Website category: restaurant
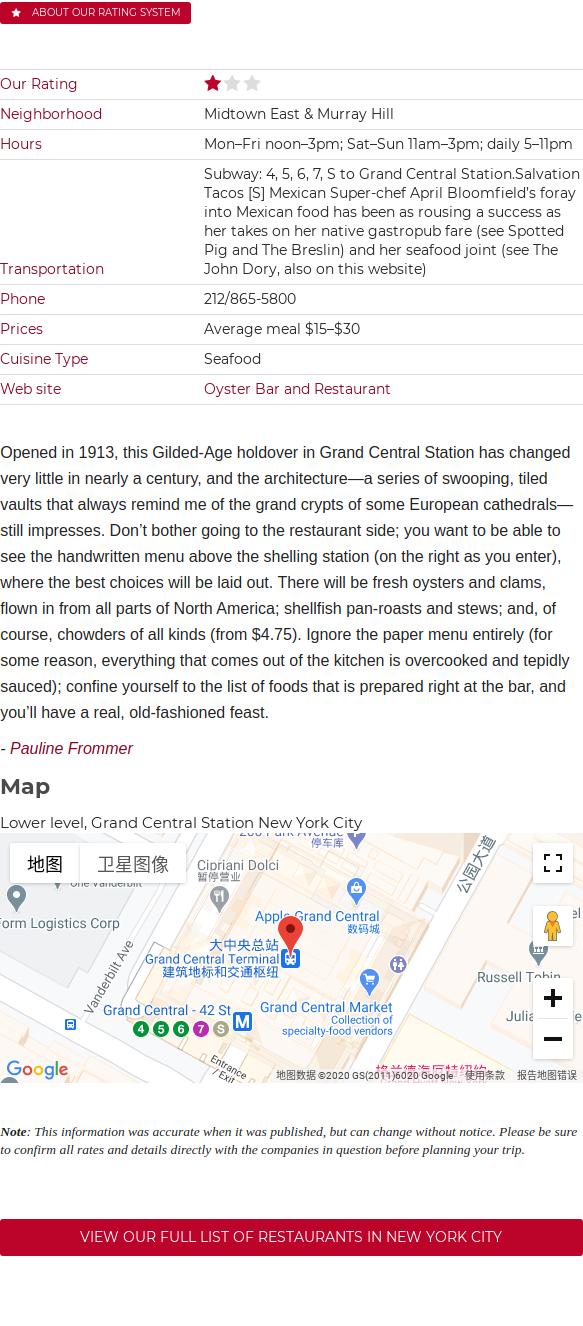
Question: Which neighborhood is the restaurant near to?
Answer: Midtown East & Murray Hill

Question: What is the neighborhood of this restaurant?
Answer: Midtown East & Murray Hill

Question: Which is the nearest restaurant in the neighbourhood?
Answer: Midtown East & Murray Hill

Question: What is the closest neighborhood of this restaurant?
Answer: Midtown East & Murray Hill

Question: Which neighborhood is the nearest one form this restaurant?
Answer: Midtown East & Murray Hill

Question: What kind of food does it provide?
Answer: Seafood

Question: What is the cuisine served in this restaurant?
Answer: Seafood

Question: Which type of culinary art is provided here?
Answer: Seafood

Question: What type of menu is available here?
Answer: Seafood

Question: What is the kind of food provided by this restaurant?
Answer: Seafood

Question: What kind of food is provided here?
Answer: Seafood

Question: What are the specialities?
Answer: Seafood

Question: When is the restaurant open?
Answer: MonFri noon3pm; SatSun 11am3pm; daily 511pm

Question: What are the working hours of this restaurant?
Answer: MonFri noon3pm; SatSun 11am3pm; daily 511pm

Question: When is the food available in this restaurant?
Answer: MonFri noon3pm; SatSun 11am3pm; daily 511pm

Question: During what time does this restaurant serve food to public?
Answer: MonFri noon3pm; SatSun 11am3pm; daily 511pm

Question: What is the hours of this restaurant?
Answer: MonFri noon3pm; SatSun 11am3pm; daily 511pm

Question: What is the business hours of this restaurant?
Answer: MonFri noon3pm; SatSun 11am3pm; daily 511pm

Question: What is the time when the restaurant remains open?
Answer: MonFri noon3pm; SatSun 11am3pm; daily 511pm

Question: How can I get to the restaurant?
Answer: Subway: 4, 5, 6, 7, S to Grand Central Station.Salvation Tacos [S] Mexican Super-chef April Bloomfields foray into Mexican food has been as rousing a success as her takes on her native gastropub fare (see Spotted Pig and The Breslin) and her seafood joint (see The John Dory, also on this website)

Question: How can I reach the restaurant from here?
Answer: Subway: 4, 5, 6, 7, S to Grand Central Station.Salvation Tacos [S] Mexican Super-chef April Bloomfields foray into Mexican food has been as rousing a success as her takes on her native gastropub fare (see Spotted Pig and The Breslin) and her seafood joint (see The John Dory, also on this website)

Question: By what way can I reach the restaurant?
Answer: Subway: 4, 5, 6, 7, S to Grand Central Station.Salvation Tacos [S] Mexican Super-chef April Bloomfields foray into Mexican food has been as rousing a success as her takes on her native gastropub fare (see Spotted Pig and The Breslin) and her seafood joint (see The John Dory, also on this website)

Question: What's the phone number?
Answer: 212/865-5800

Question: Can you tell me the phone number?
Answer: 212/865-5800

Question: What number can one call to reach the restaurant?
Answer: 212/865-5800

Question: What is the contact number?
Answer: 212/865-5800

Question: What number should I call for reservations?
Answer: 212/865-5800

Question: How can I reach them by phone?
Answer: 212/865-5800

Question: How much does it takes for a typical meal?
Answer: Average meal $15$30

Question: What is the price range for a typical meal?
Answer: Average meal $15$30

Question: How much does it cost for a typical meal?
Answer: Average meal $15$30

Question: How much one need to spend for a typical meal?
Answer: Average meal $15$30

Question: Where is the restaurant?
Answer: Lower level, Grand Central Station New York City

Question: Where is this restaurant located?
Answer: Lower level, Grand Central Station New York City

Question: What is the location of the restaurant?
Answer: Lower level, Grand Central Station New York City

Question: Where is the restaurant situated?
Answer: Lower level, Grand Central Station New York City

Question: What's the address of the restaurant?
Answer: Lower level, Grand Central Station New York City

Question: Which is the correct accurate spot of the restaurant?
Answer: Lower level, Grand Central Station New York City

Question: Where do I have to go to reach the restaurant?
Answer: Lower level, Grand Central Station New York City